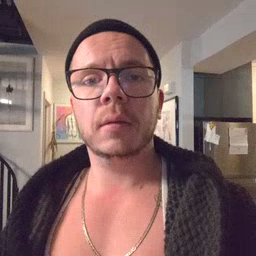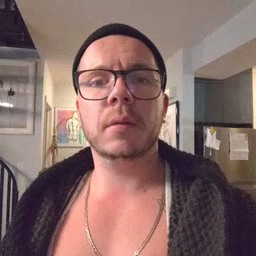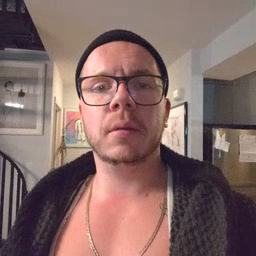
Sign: say